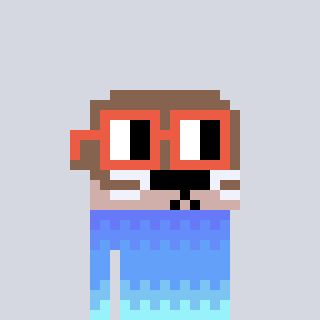
a pixel art character with square orange glasses, a otter-shaped head and a orange-colored body on a cool background